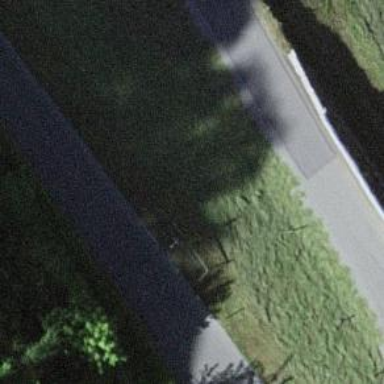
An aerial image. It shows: Bus stop with platform for public transport.